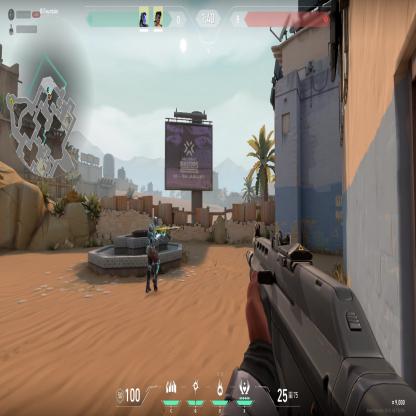
Label: teammate